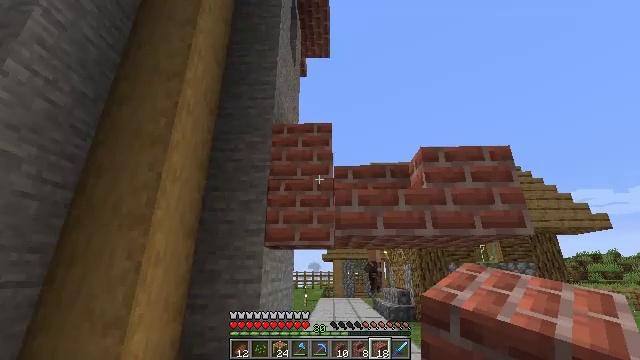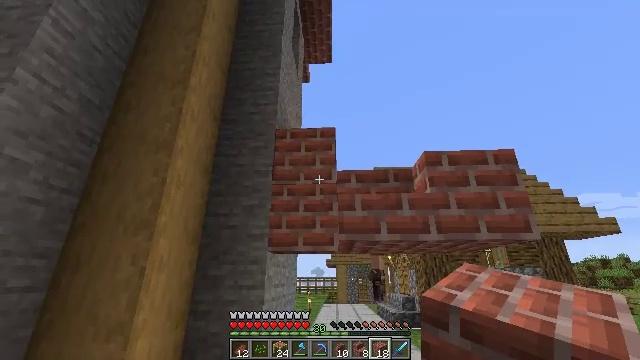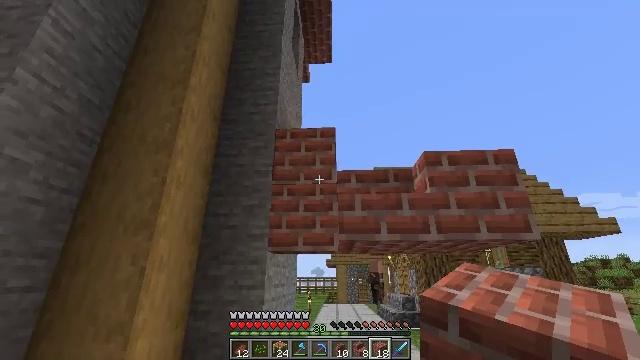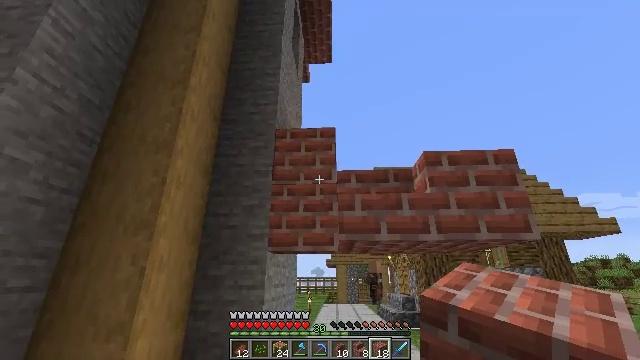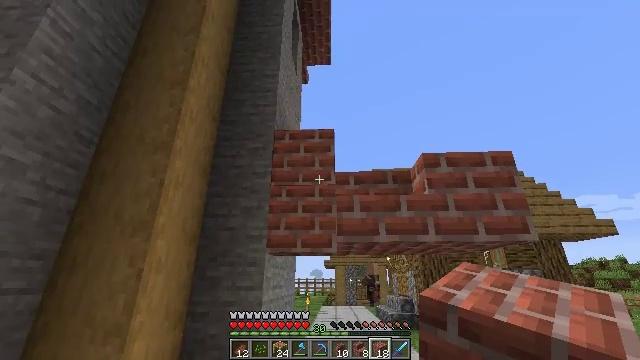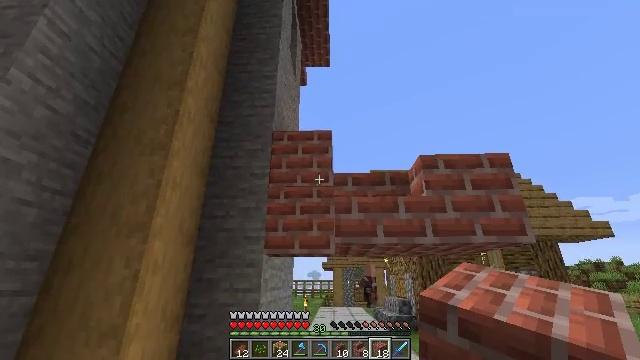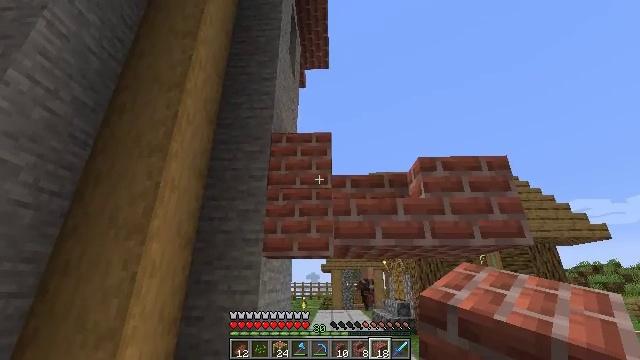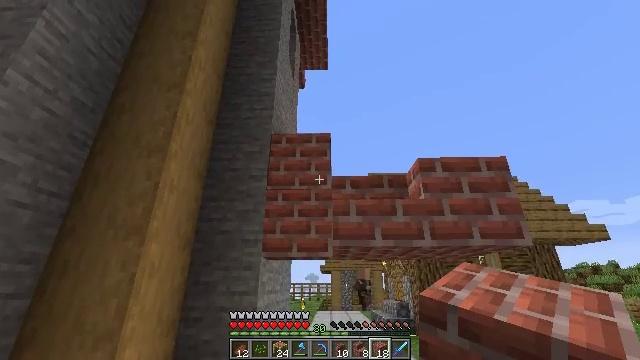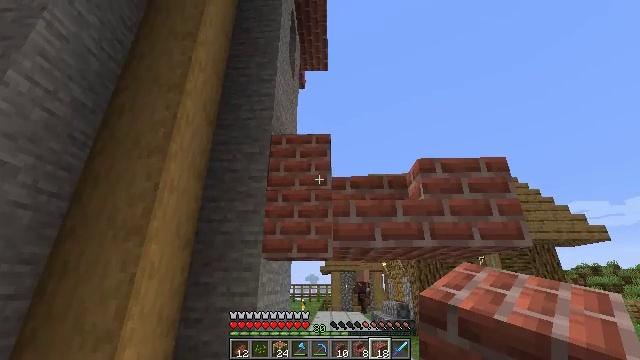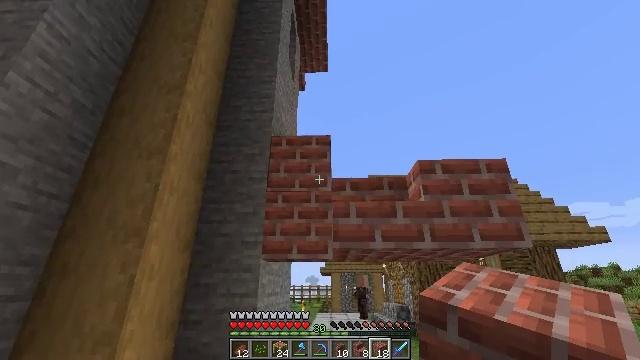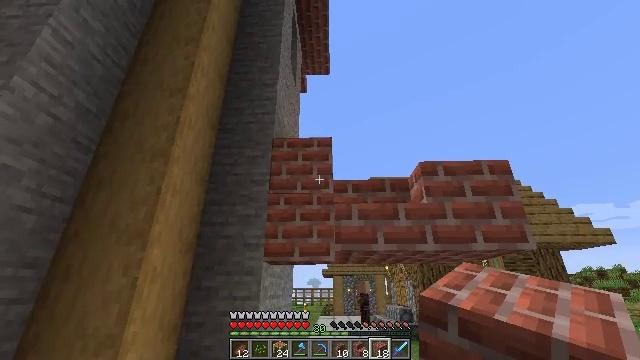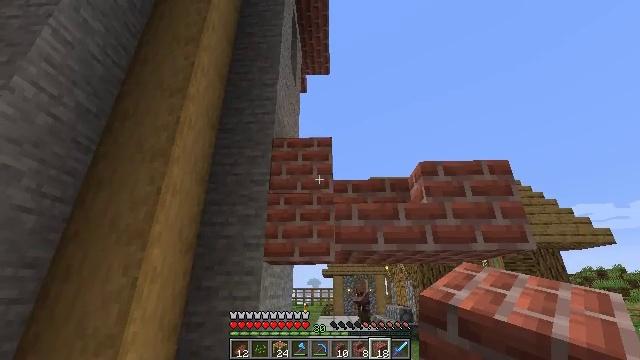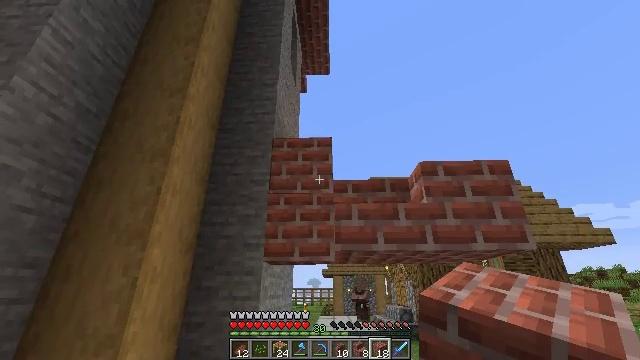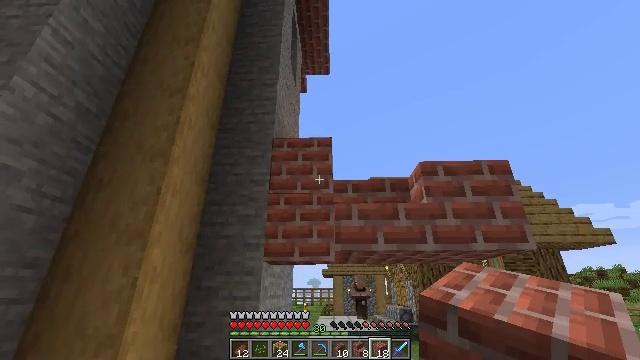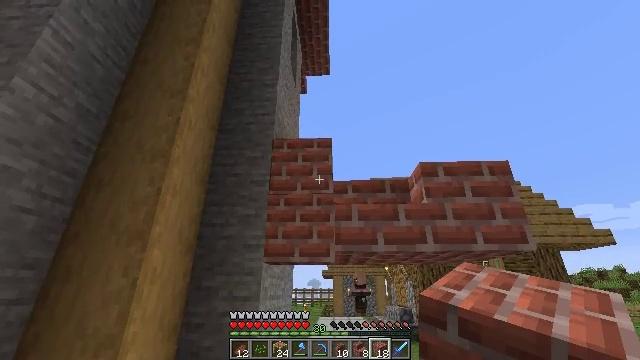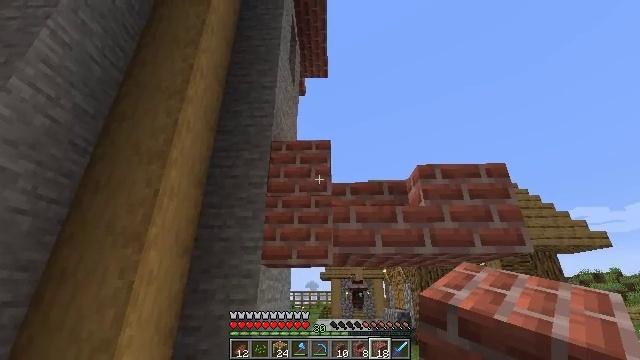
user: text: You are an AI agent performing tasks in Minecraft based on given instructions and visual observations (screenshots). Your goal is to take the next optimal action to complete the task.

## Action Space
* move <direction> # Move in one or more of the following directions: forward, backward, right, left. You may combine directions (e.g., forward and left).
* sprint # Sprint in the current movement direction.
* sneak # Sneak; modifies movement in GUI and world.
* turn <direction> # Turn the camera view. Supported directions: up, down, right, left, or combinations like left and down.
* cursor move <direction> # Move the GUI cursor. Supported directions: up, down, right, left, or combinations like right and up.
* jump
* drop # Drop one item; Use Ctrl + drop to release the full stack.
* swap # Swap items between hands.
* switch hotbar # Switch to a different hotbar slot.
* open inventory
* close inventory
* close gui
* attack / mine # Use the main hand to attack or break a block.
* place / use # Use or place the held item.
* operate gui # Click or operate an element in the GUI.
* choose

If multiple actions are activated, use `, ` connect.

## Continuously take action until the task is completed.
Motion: motion action
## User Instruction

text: Gather bricks by attacking them.
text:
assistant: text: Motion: turn up
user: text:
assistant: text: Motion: no_op
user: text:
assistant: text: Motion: no_op
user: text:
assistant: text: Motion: no_op
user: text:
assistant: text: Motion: no_op
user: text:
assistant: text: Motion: no_op
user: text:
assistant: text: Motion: no_op
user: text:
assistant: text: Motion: no_op
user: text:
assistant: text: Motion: no_op
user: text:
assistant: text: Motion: no_op
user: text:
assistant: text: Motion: no_op
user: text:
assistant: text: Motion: no_op
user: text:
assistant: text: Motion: no_op
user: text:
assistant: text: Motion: no_op
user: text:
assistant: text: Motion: no_op
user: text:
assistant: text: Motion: move forward
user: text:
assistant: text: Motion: move forward
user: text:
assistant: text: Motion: move forward
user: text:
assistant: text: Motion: no_op
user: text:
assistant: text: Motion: no_op
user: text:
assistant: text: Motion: no_op
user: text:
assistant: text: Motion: no_op
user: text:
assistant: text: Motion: no_op
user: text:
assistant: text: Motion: no_op
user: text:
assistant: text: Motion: no_op
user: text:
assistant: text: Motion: no_op
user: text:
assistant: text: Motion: no_op
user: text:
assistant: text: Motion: no_op
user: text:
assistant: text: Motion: no_op
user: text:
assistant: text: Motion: no_op